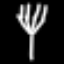
Label: fork